Question: This was a homework question and I got it wrong. I really want to understand the solution for this question. Original code state:
'The solution presented in Fig. 2-46 is deadlock-free and allows the maximum parallelism for an arbitrary number of philosophers. It uses an array, state, to keep track of whether a philosopher is eating, thinking, or hungry (trying to acquire forks). A philosopher may only move into eating state if neither neighbor is eating. Philosopher i's neighbors are defined by the macros LEFT and RIGHT. In other words, if i is 2, LEFT is 1 and RIGHT is 3. The program uses an array of semaphores, one per philosopher, so hungry philosophers can block if the needed forks are busy.'

'Question: Consider the procedure put_forks in Fig. 2-46. Suppose that the variable state[i] was set to THINKING after the two calls to test, rather than before. How would this change affect the solution?'
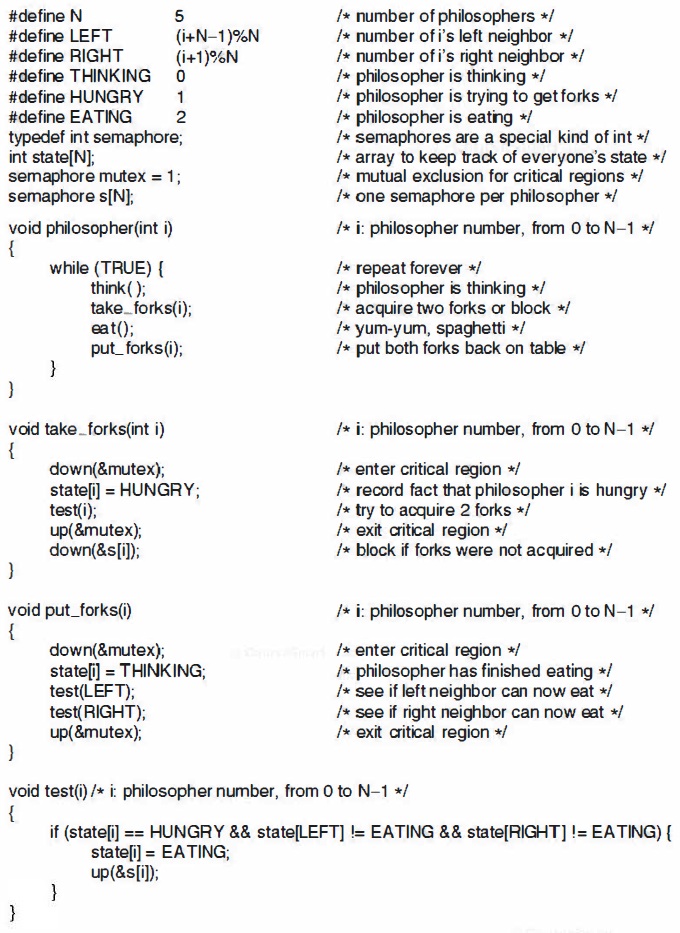
Answer: If the state change in put_forks is moved to after the tests, the philosopher in question will still be in an EATING state during the tests, and neither of the adjacent philosophers will be able to change state to EATING. This means that any philosopher that ever blocks because he gets hungry when an adjacent philosopher is eating - at the end of the take_forks method - will stay blocked forever.